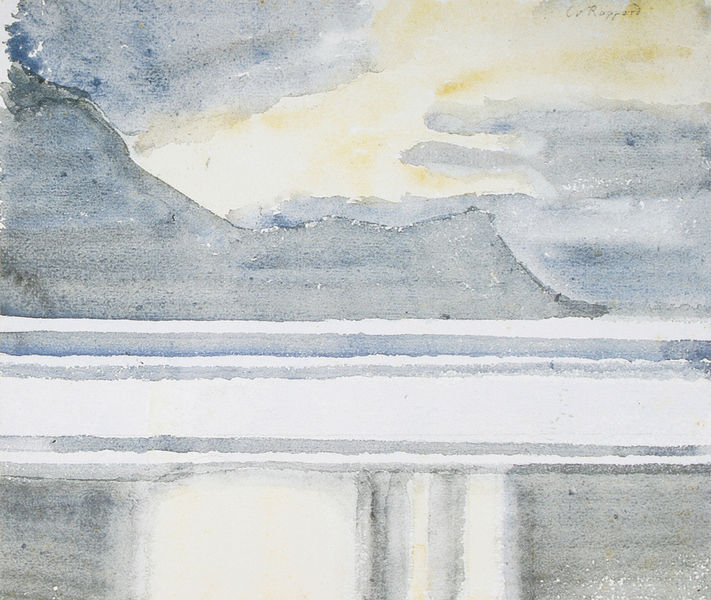
Titel: Seelandschaft
Künstler: Clara von Rappard
Institution: Privatbesitz
Schlagwörter: berg, blau, gemälde, himmel, meer, wasser, weiß, wolken, aquarell, fluss, gelb, impressionismus, landschaft, see, ufer, grau, licht, eis, wolke, blass, signatur, spiegel, horizont, kalt, spiegelung, sonne, insel, wasserfall, turm, stilleben, küste, wellen, berge, gebirge, leer, seestück, turner, impressionistisch, gerade, streifen, spiegeln, links, linie, acryl, schlicht, quer, bläulich, sillleben, wassr, fad, auslassung, sionne, morgenstiummung, williiam turner, verschowmmen, grau gelb, eis landschaft, inhaltsleer, schlecht gemalt